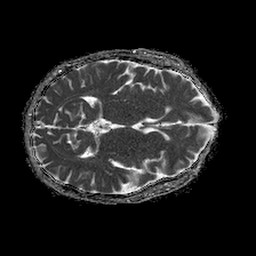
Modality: ADC
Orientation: axial
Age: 56
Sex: male
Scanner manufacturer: philips
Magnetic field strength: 1.5 T
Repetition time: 4.6 s
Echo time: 0.08517 s